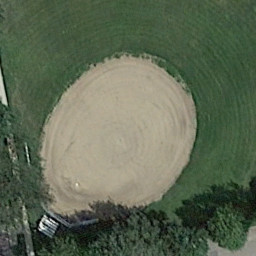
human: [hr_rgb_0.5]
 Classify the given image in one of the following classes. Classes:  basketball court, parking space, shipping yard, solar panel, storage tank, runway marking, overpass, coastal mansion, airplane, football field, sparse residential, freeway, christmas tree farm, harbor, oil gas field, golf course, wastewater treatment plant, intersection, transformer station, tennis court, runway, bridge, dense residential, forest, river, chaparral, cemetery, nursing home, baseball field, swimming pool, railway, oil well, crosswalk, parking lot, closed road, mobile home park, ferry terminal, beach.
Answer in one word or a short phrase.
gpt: baseball field